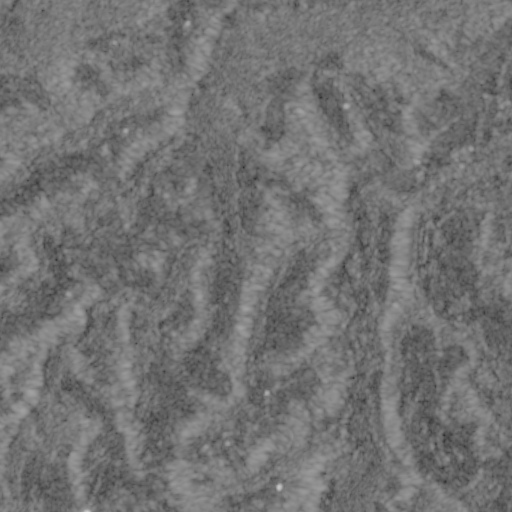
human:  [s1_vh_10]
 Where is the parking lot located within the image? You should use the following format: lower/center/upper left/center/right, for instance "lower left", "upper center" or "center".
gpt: The parking lot is located in the center right of the image.
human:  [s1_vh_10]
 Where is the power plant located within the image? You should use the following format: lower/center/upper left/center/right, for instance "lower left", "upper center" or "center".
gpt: There is no power plant in the image.

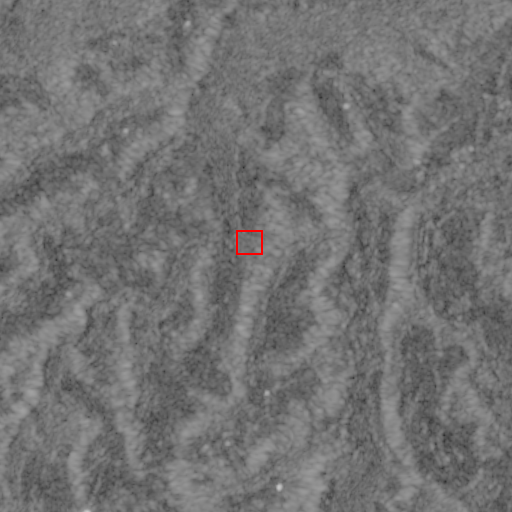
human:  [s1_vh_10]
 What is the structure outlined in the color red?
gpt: The structure outlined in red is a crop field.
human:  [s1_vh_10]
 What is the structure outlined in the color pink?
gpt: There is no pink outline.